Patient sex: M
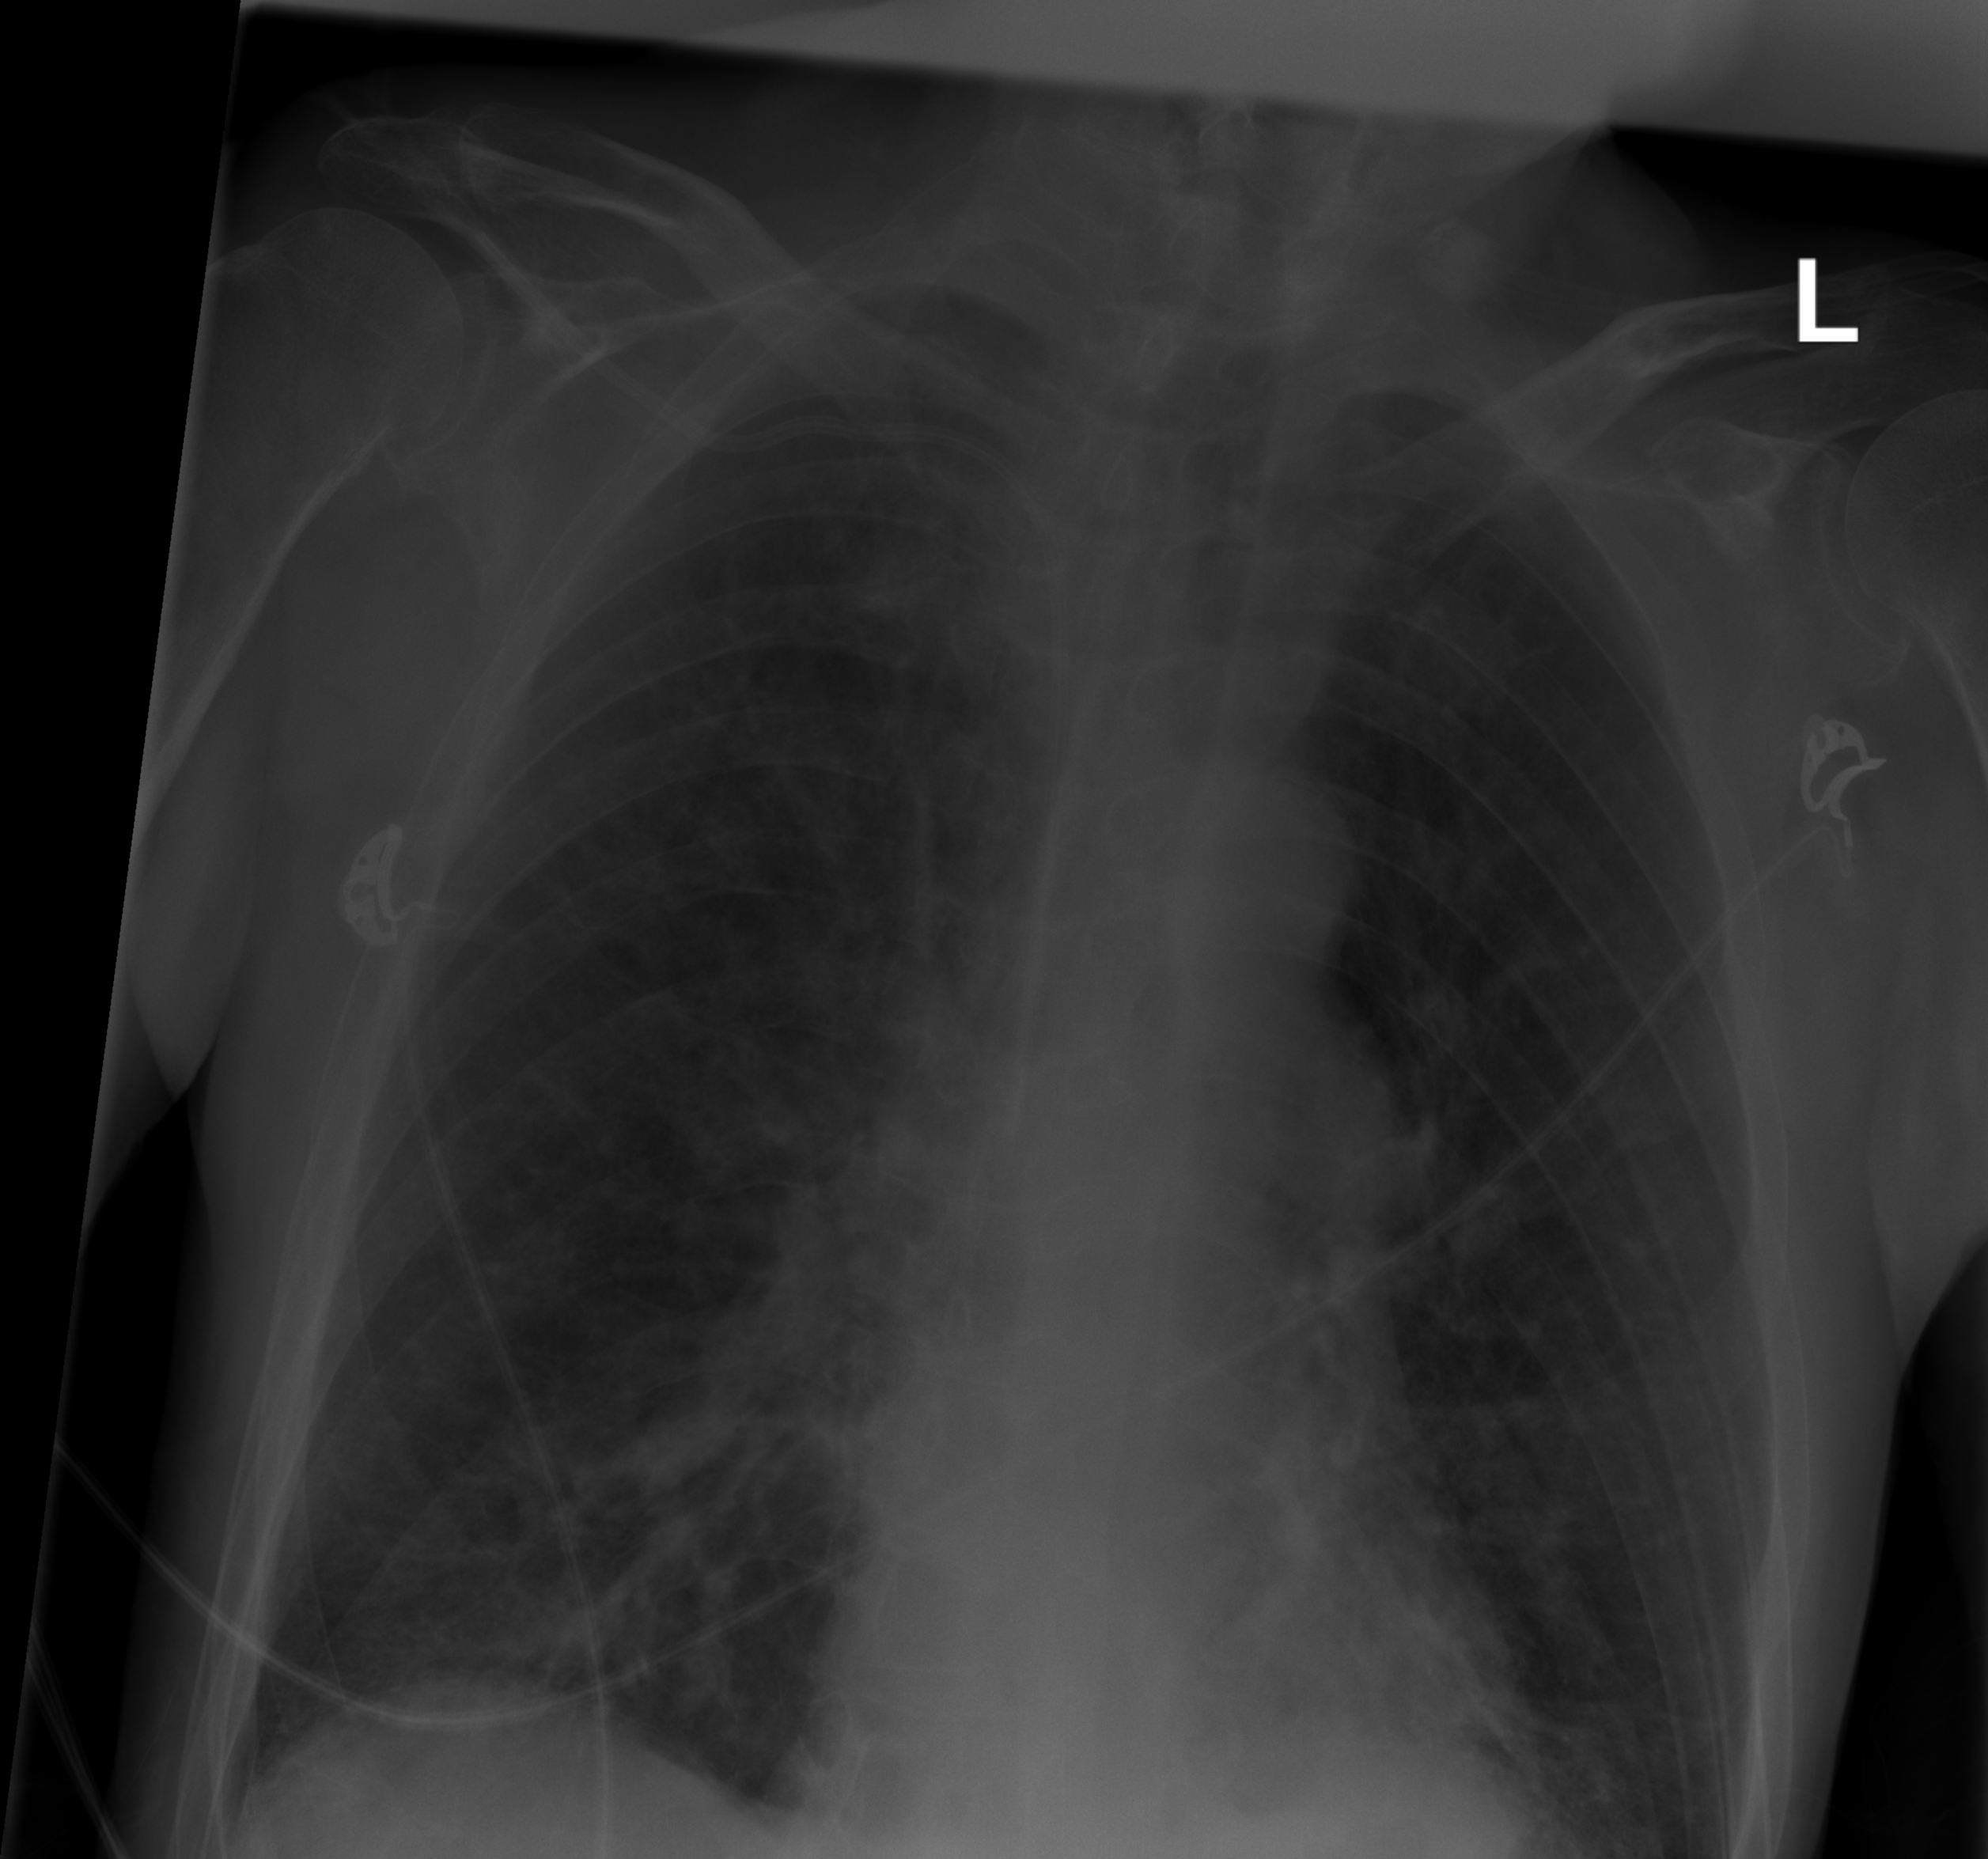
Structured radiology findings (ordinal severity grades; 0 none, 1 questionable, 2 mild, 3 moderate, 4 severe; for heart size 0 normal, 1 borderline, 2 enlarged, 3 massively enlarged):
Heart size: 0
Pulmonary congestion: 2
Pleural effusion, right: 0
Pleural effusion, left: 0
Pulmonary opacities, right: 2
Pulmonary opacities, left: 2
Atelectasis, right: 0
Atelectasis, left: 0